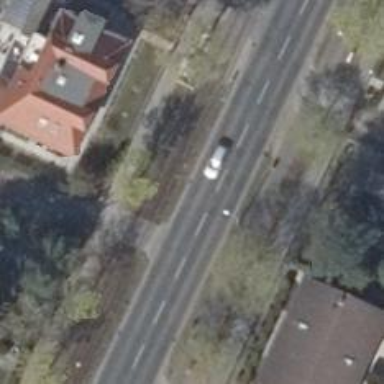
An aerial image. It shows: Tram level crossing on railway.